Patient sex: F
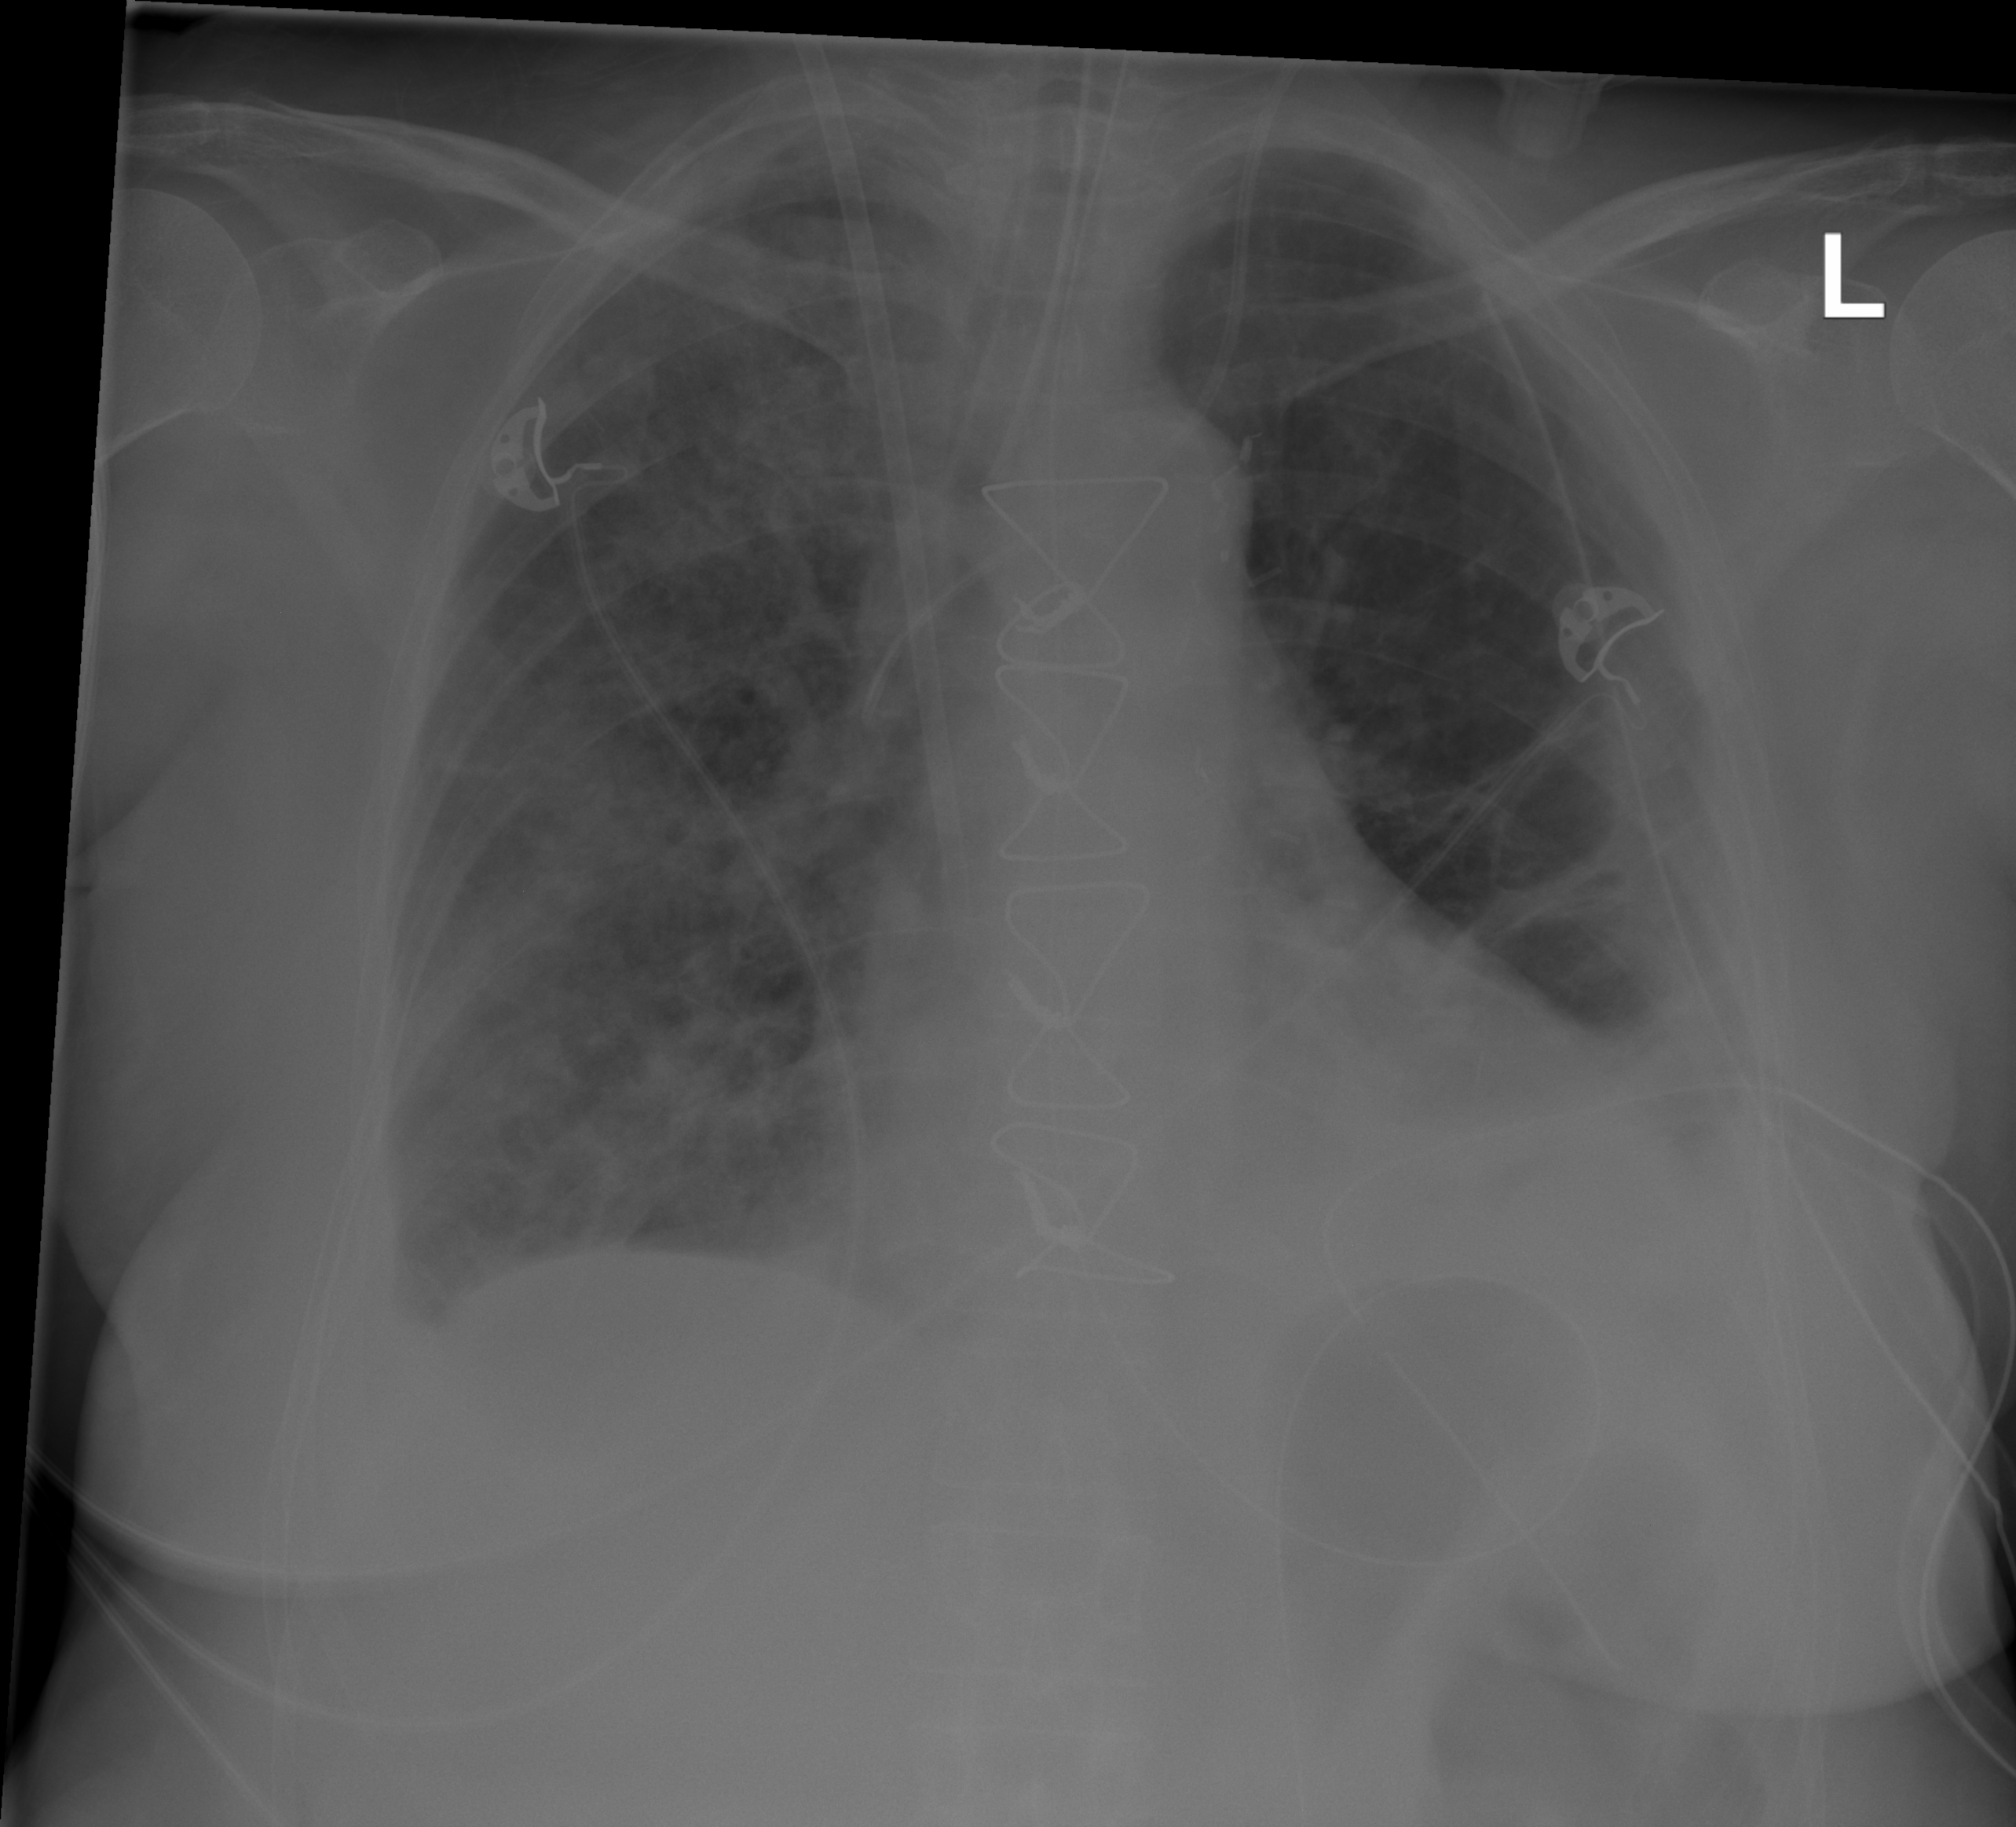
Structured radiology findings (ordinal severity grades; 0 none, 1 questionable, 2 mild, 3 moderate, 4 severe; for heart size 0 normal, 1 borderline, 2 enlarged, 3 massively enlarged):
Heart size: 0
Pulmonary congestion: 2
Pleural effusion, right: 2
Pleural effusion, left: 2
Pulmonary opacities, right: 3
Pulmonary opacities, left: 2
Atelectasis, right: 2
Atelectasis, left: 2